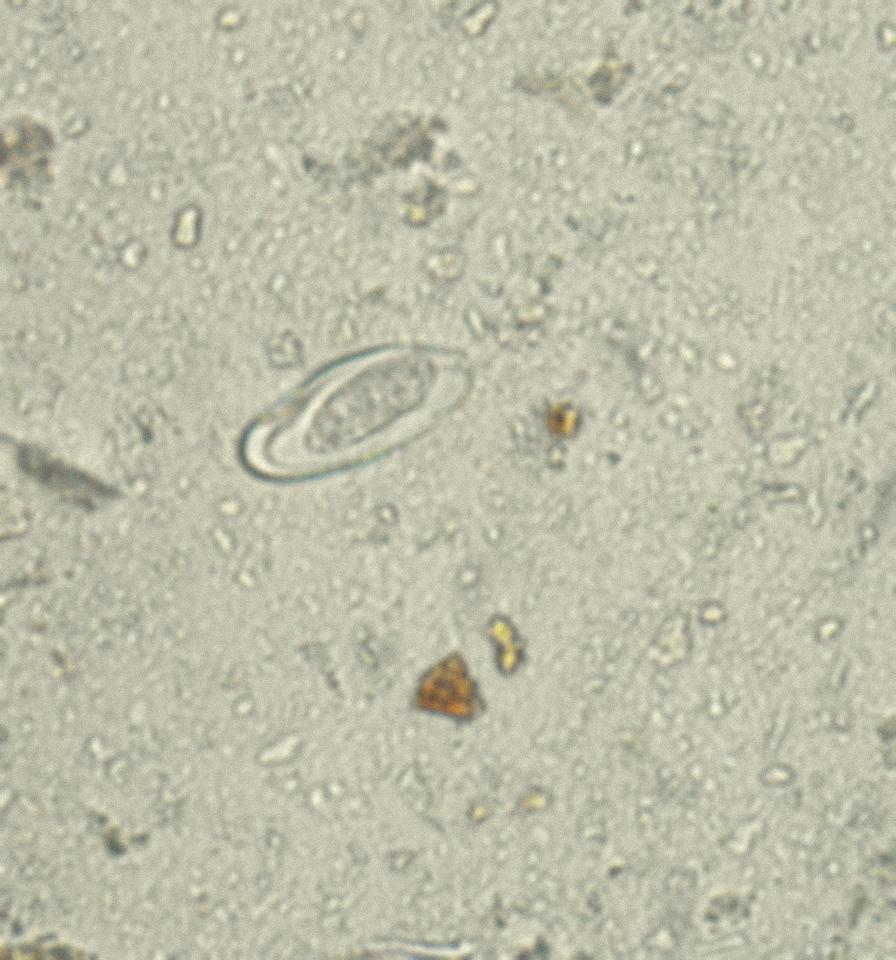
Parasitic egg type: Enterobius vermicularis